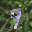
Label: 9